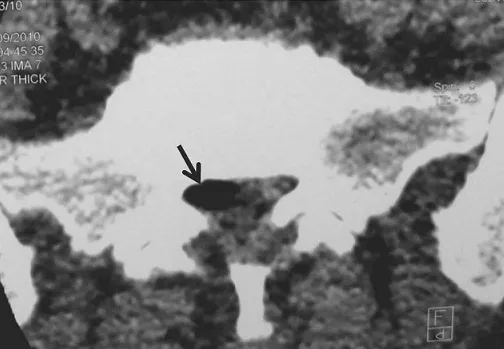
Computed tomography (CT) axial view showed a 10 mm gas bubble (arrow) in the right anterolateral portion of the epidural space at L5-S1 level compressing the dural sac and right S1 nerve root.
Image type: radiology (ct)